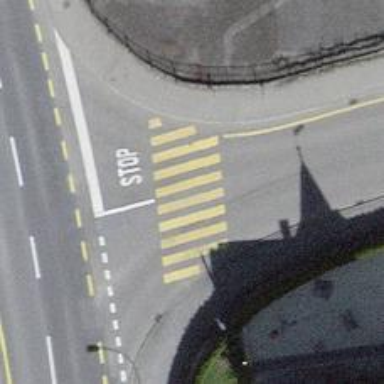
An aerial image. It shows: Uncontrolled zebra crossing with notable zebra markings.